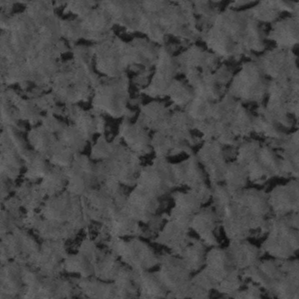
Label: frost